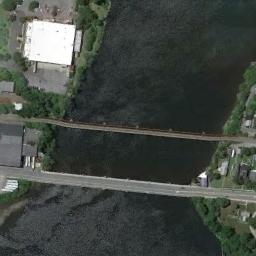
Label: bridge